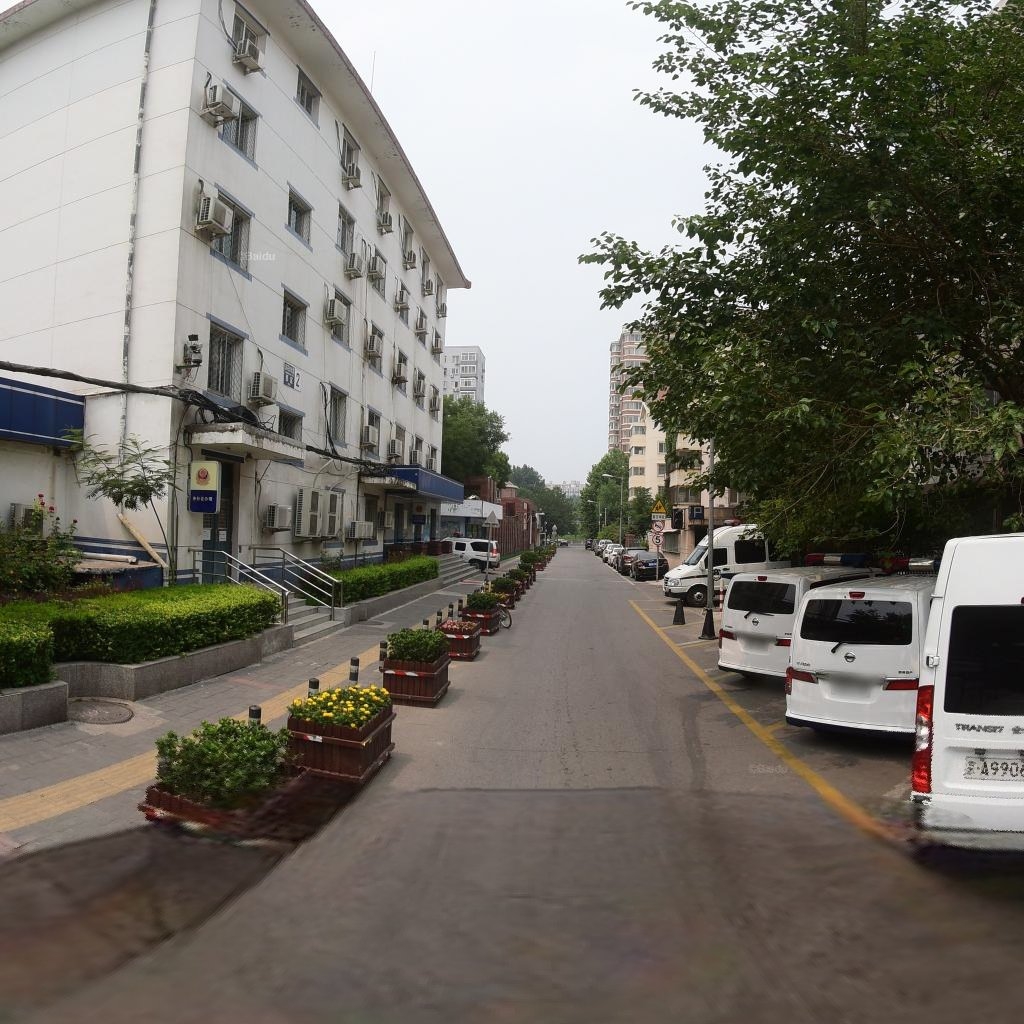
Region: Dongcheng
Road damage annotations: longitudinal crack, transverse crack, manhole cover, manhole cover